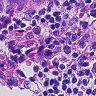
Metastatic tissue present: yes